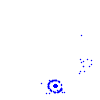
Particle: pion